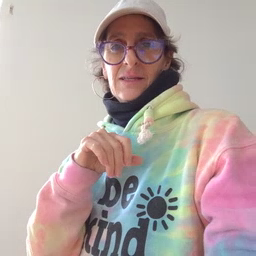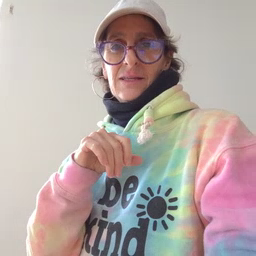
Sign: chocolate